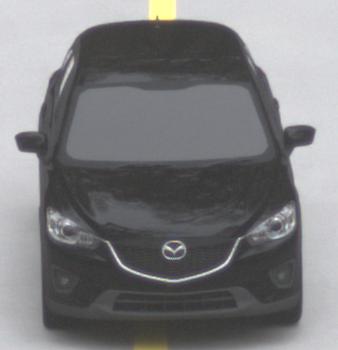
Make: Mazda
Model: CX-5 2.0 SKYACTIV-G 160
Detailed model: CX-5 (GH)
Model produced from: 2012/04
Model produced until: 2015/02
Doors: 5
Color: black
Road condition: dry road
Daytime: morning or afternoon
Contrast: low contrast